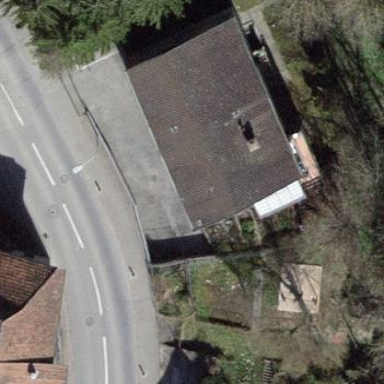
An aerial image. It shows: Building with tiled roof.